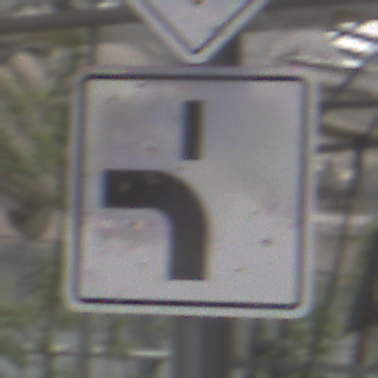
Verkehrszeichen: VerlaufVorfahrtsstrasse5
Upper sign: Vorfahrtsstrasse
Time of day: Midday
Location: Roofed (Special)
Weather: Overcast
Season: NotSpecified
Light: Natural